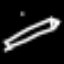
Label: pencil